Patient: sex F, age 26
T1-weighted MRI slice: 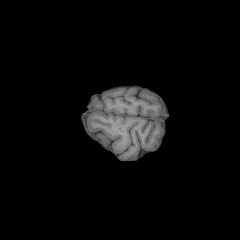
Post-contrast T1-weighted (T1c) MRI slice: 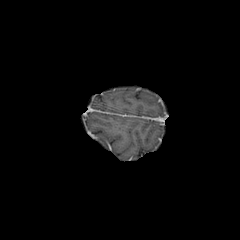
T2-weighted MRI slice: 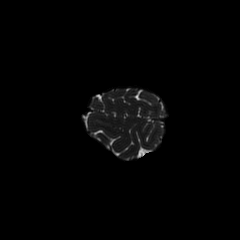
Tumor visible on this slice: no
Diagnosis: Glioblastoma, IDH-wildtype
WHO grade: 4